Question: I am trying to complete simple animation of polyline shrinking. I am accessing accelerometer X value, adding it to an array/list of points, and then updating the x coordinate of all those points. Here's a drawing:

so let's say for example that my SCREEN_WIDTH is 800 px.
I add new point A = (0, 9.43634), nothing is drawn because I need at least 2 points
'''
points[(0, 9.43634)];
'''
I add another point B = (0, 7.23134). I recalculate new X values, then I draw polyline using those points:
'''
points[(0, 9.43634), (800, 7.23134)];
'''
I add yet another point C = (0, 8.251251). I recalculate X values, then I draw polyline using those points:
'''
points[(0, 9.43634), (400, 7.23134), (800, 8.251251)];
'''
...
My problem is that animation isn't fluid. When I set max number of points to be added to ~100 it seems to skip frames. It looks like if animation wasn't refreshed after adding a single points but rather after adding a couple of them.
I've tried using arrays instead of ArrayList to avoid garbage collection, I've tried limiting animation speed etc. but nothing works.
Is calculating new x values and drawing a polyline using 100+ points that slow? I also tried drawing lines between adjacent points but performance was the same.
I am testing on Samsung Galaxy S2 if it's important.
Too bad I can't post an animation of what it looks like here, but here is all necesarry code:
<URL>
'''
<?xml version="1.0" encoding="utf-8"?>
<manifest xmlns:android="http://schemas.android.com/apk/res/android"
package="com.gurniak.accelerometer.test"
android:versionCode="1"
android:versionName="1.0" >
<uses-sdk android:minSdkVersion="5" android:targetSdkVersion="18" />
<uses-permission android:name="android.permission.WAKE_LOCK"/>
<application
android:icon="@drawable/ic_launcher"
android:label="@string/app_name"
android:allowBackup="true" >
<activity
android:name=".MainActivity"
android:label="@string/app_name"
android:screenOrientation="landscape"
android:configChanges="keyboard|keyboardHidden|orientation|screenSize">
<intent-filter>
<action android:name="android.intent.action.MAIN" />
<category android:name="android.intent.category.LAUNCHER" />
</intent-filter>
</activity>
</application>
</manifest>
'''
'''
package com.gurniak.accelerometer.test;
import android.os.Bundle;
import com.badlogic.gdx.backends.android.AndroidApplication;
import com.badlogic.gdx.backends.android.AndroidApplicationConfiguration;
import android.util.Log;
public class MainActivity extends AndroidApplication {
@Override
public void onCreate(Bundle savedInstanceState) {
super.onCreate(savedInstanceState);
AndroidApplicationConfiguration cfg = new AndroidApplicationConfiguration();
cfg.useGL20 = true;
cfg.useAccelerometer = true;
cfg.useCompass = false;
cfg.useWakelock = true;
initialize(new Accelerometer_Test(), cfg);
}
}
'''
how can I speed the animation up and make it more fluid? I want it to update fast (each ~20[ms] would be perfect) and after every point added to 'pointsX'. Am I doing something extremely stupid here? I see in my logcat 'GC_CONCURRENT FREED' repeatedly even though new points aren't being added after reaching 'MAX_NUM_POINTS' limit. Finally, if recalculating new x values is in fact that bad for performance are there any algorithms to recalculate it faster?
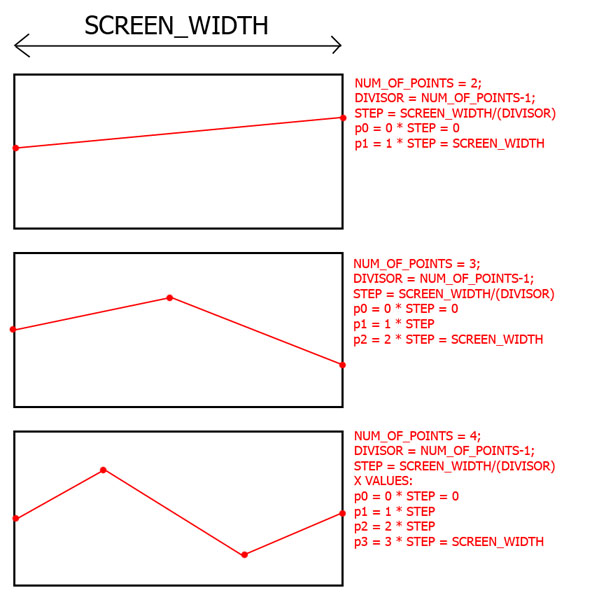
Answer: I solved my problem. There were three things that I did wrong:
1) I was drawing, then updating, which is a reversed order of what I should do.
2) I was allocating new objects inside 'render()' method drawing Garbage Collector crazy:
'''
points.add(new Vector2(0, newValue));
'''
3) I was using integer step instead of float step and that's why animation wasn't fluid:
'''
int step = (int) Math.ceil(SCREEN_WIDTH / ((points.size - 1) * 1.0));
'''